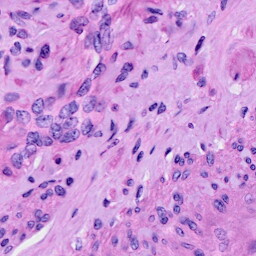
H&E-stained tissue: Cervix